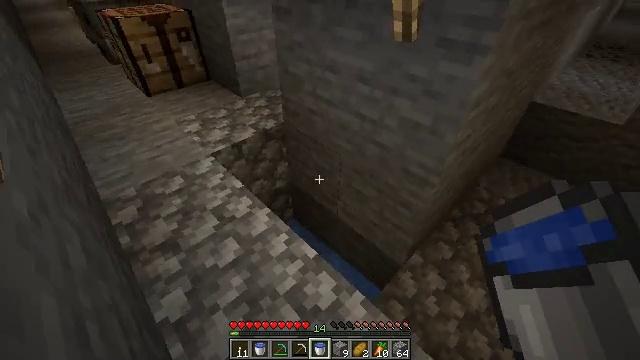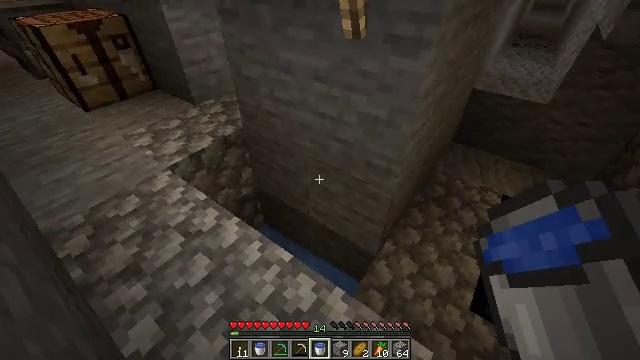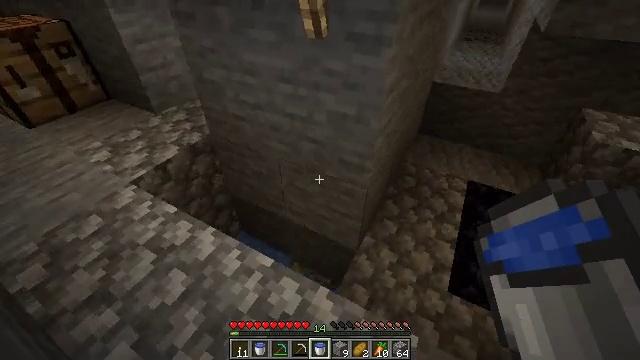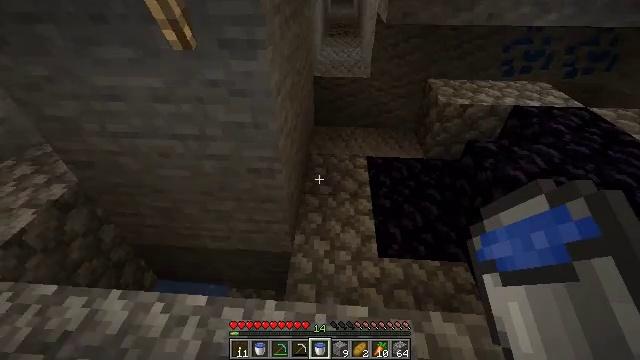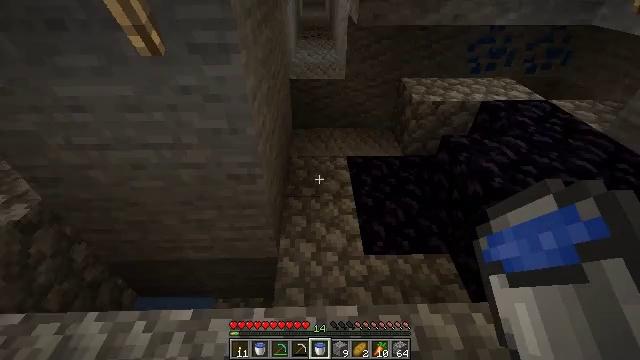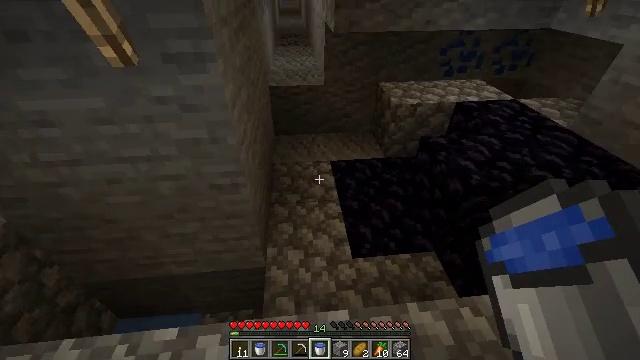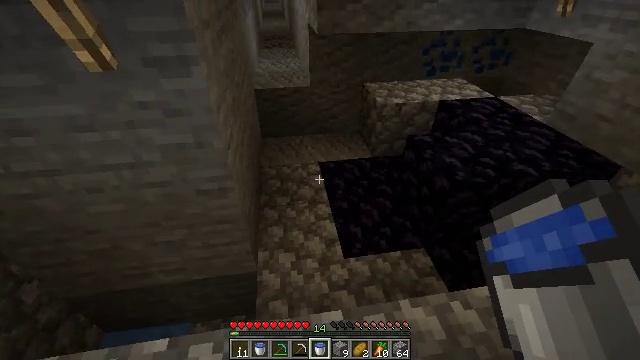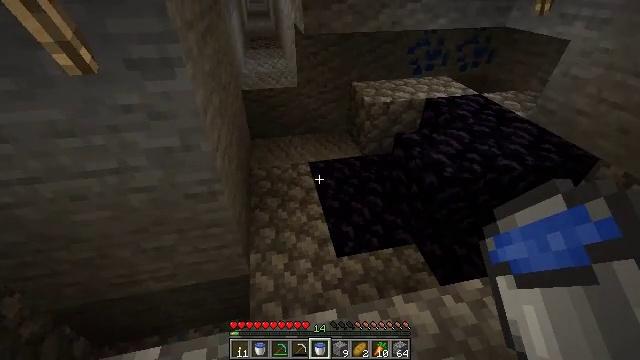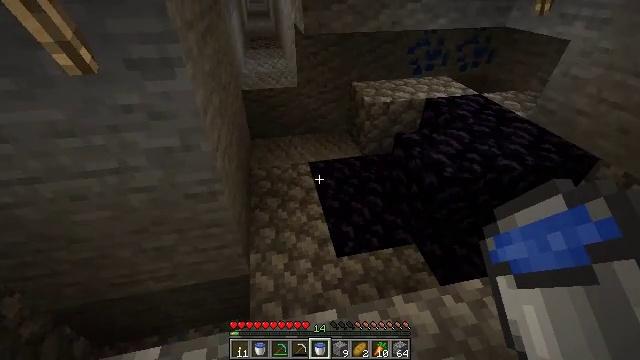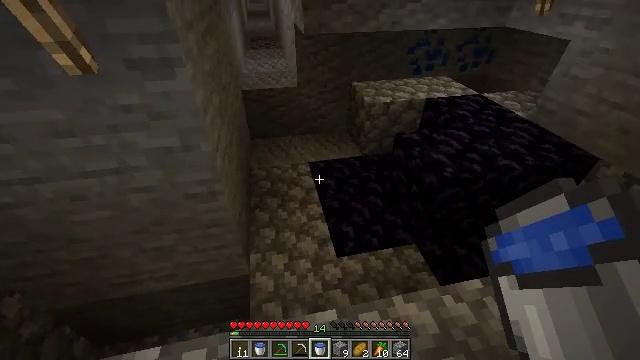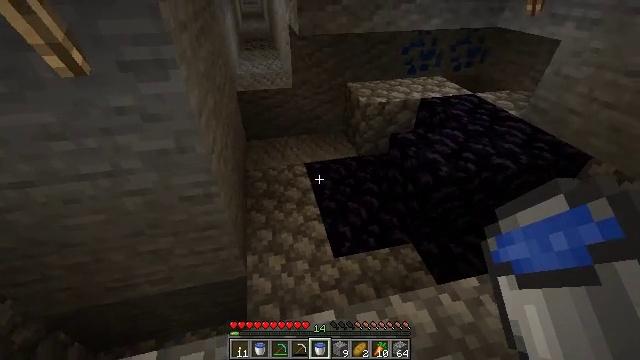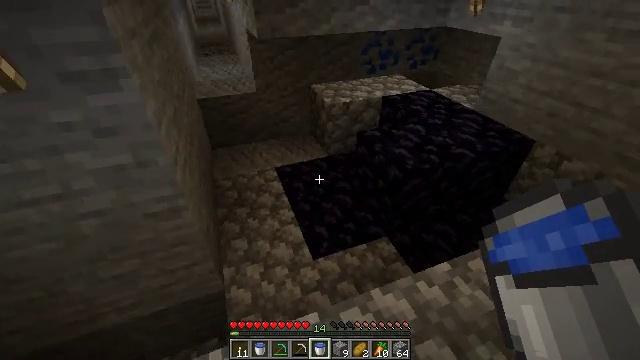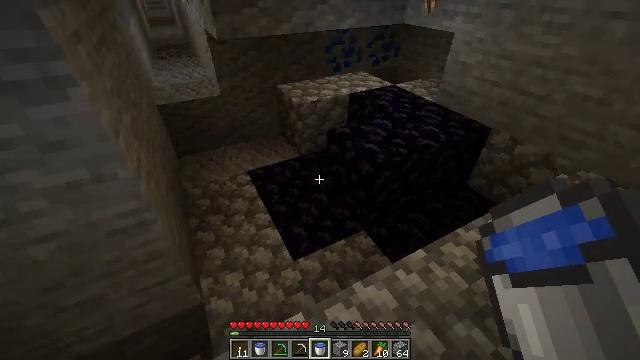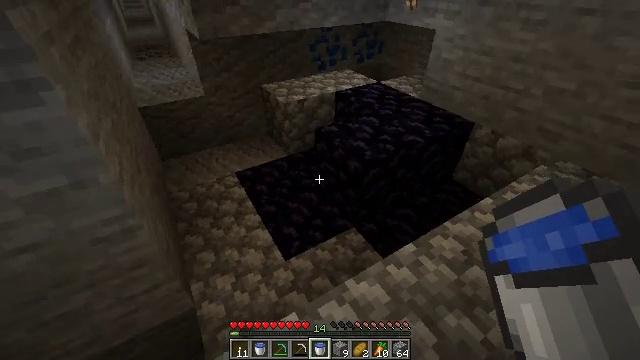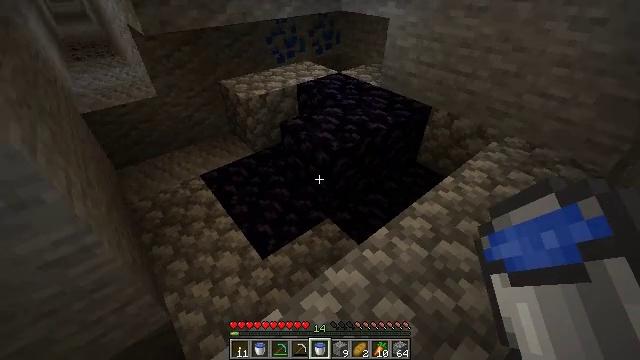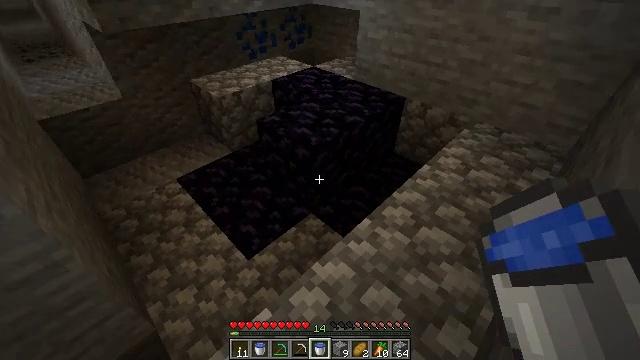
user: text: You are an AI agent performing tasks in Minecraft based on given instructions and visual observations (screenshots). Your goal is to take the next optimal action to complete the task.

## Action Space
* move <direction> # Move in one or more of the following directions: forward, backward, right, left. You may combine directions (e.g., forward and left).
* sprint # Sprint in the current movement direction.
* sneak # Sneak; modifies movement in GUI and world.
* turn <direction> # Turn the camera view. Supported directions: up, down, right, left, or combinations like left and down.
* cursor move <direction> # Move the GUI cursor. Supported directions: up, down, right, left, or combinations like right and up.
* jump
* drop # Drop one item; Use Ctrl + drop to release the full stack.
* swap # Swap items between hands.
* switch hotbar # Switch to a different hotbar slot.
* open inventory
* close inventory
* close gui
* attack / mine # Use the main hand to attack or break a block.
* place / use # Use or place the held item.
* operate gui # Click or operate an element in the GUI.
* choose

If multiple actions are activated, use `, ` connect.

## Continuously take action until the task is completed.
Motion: motion action
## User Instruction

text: Harvest obsidian for portal building.
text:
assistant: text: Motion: turn right
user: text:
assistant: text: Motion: turn right
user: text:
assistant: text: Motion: turn right
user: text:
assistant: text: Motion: turn right
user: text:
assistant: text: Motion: turn right and up
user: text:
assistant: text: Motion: turn right
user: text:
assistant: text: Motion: turn right
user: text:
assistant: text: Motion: no_op
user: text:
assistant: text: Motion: no_op
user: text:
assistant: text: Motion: turn right
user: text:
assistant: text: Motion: turn right
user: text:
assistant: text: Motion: turn right
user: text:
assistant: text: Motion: turn right
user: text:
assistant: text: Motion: turn right and down
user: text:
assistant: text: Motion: turn right and down
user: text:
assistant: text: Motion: turn right
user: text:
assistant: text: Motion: no_op
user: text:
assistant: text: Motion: turn right
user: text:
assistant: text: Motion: no_op
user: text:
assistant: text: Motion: no_op
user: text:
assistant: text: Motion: no_op
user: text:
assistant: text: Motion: no_op
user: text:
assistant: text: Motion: no_op
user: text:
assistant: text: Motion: no_op
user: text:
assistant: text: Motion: no_op
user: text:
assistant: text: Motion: no_op
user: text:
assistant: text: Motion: no_op
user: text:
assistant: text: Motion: no_op
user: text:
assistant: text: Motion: no_op
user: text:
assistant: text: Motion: no_op